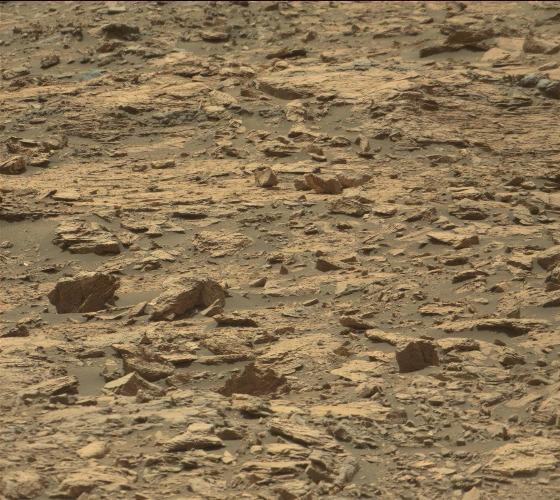
Terrain classes present: Bedrock, Gravel / Sand / Soil, Rock, Shadow